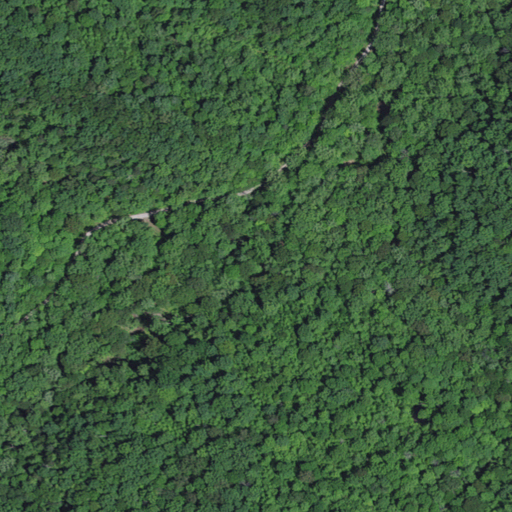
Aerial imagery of valley in Kentucky named Glady Hollow containing deciduous forest, open development, and mixed forest